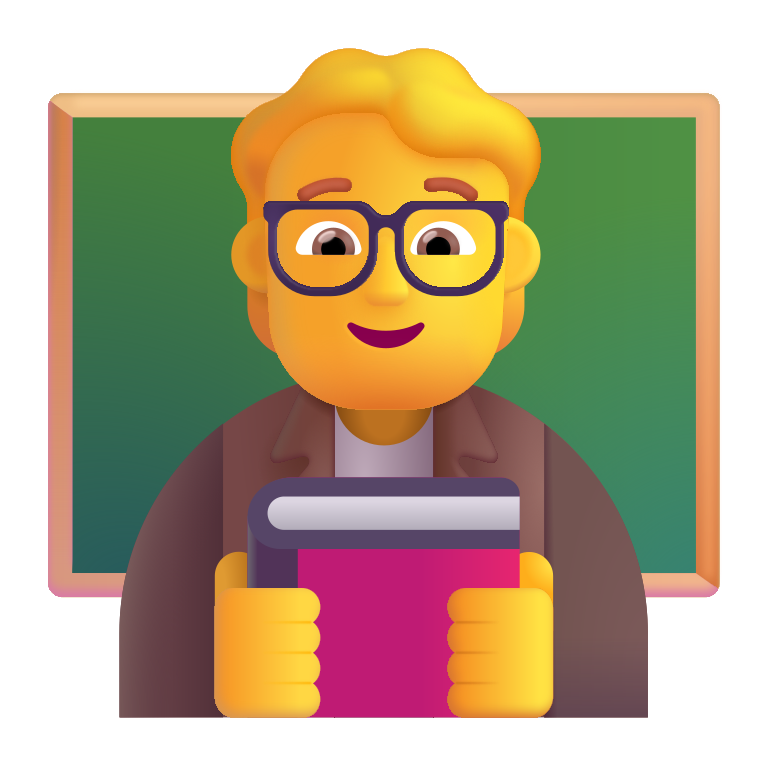
teacher color default